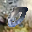
Label: 0